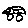
Label: car